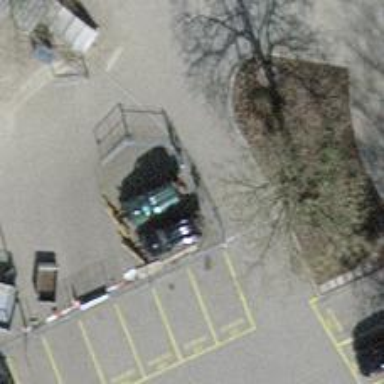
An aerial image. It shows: Bollard barrier.